Interaction volume radius: 10 \u00c5
Interaction volume height: 20 \u00c5
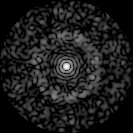
Disorder parameter: 0.828